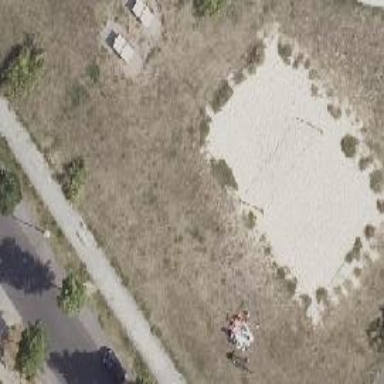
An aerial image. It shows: Sandy pitch designated for beach volleyball.